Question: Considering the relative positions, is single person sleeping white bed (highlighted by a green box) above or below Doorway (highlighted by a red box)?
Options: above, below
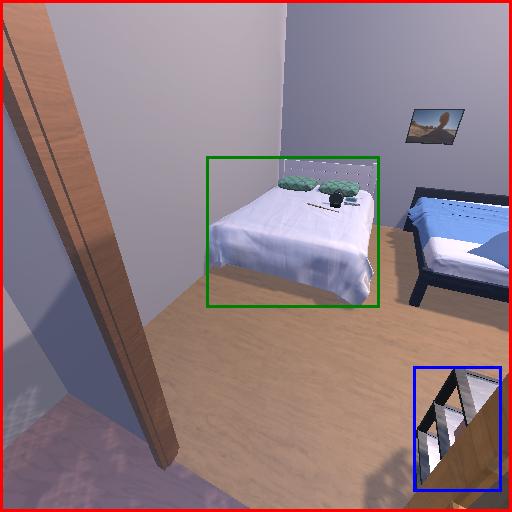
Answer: above